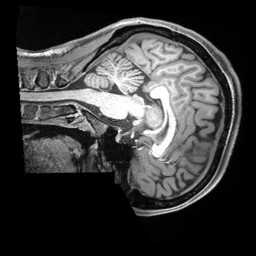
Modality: T1w
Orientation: sagittal
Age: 28
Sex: female
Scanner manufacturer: siemens
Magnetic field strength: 3 T
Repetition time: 2.4 s
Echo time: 0.00226 s